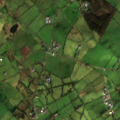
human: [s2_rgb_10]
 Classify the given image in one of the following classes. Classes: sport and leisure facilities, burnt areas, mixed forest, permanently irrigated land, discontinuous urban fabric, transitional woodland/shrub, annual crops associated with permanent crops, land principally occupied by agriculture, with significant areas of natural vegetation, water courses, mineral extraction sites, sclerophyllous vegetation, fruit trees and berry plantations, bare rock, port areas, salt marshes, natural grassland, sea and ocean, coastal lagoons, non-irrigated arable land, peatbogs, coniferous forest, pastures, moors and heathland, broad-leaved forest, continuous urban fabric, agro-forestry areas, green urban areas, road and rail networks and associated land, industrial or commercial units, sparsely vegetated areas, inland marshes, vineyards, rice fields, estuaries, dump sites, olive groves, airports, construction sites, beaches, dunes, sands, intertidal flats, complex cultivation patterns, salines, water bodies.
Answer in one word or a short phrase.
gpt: pastures, land principally occupied by agriculture, with significant areas of natural vegetation